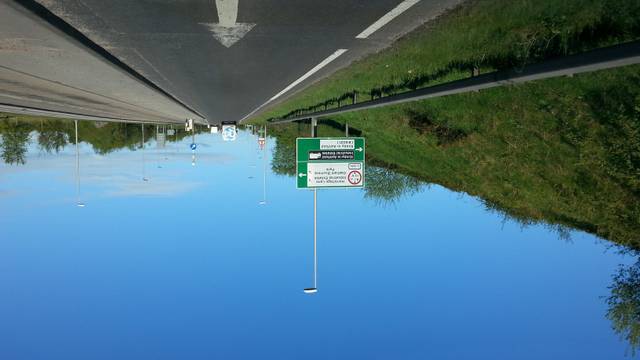
Region: United Kingdom
Coordinates: 53.126, -1.222